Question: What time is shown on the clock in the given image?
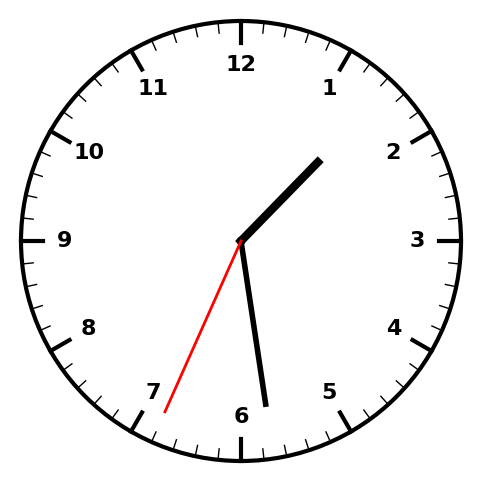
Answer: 01:28:34